Question: I am working on a small widget for my projects which basically looks like this. <URL>
How can I get the data for Natural Gas, Gasoline, Crude Oil, Heating Oil and their Change?. I want to retrieve those data via json maybe and create a box widget or a ticker. The Image attached is what I am trying to make. Thank you.

PS: I tried CLJ15.NYM Symbol for Crude Oil using yahoo.finance.quotes table in the YQL Console, but it did not work.
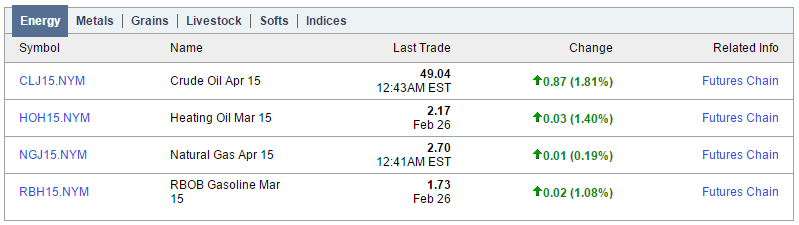
Answer: You can type the symbol in the same way you would type in a stock. <URL> provides you with a good example of how to use stock symbols with yql.
For those exact 4, it would look like this:
<URL>
Note: you can use yahoo.finance.quote or yahoo.finance.quotes